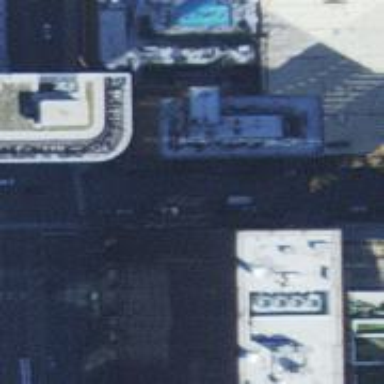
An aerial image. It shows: Office building.